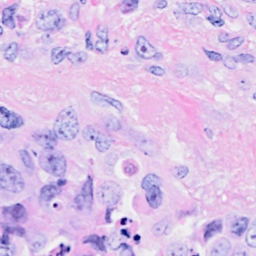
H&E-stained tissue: Breast